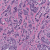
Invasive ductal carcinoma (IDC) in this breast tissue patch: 1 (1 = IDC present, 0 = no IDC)